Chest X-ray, PA view. Patient: 33 years old, sex M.
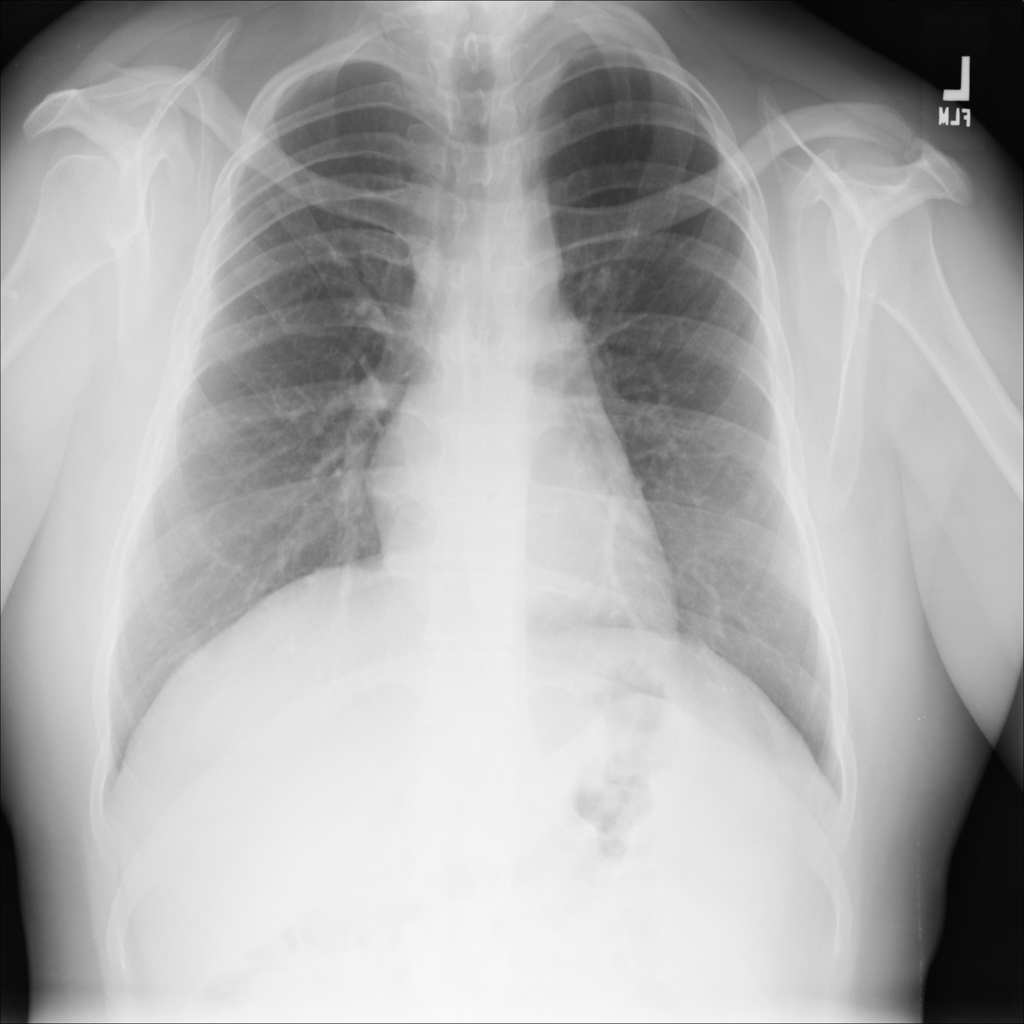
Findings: No Finding